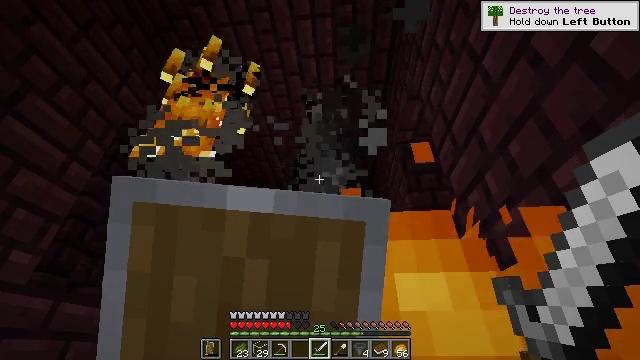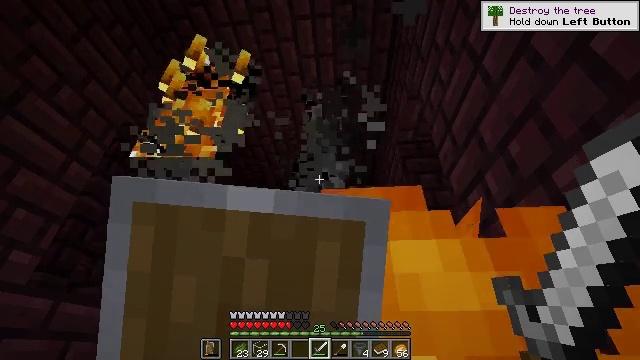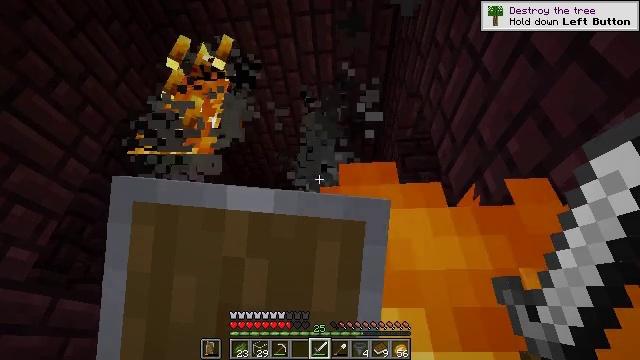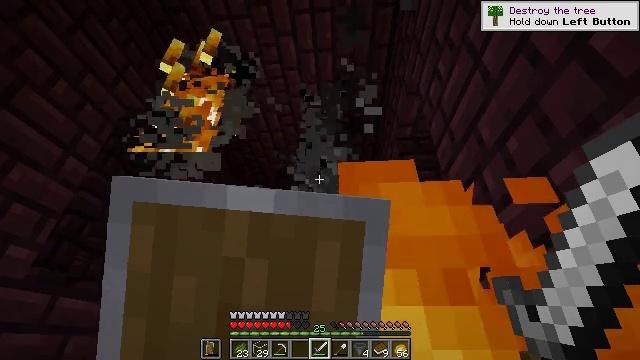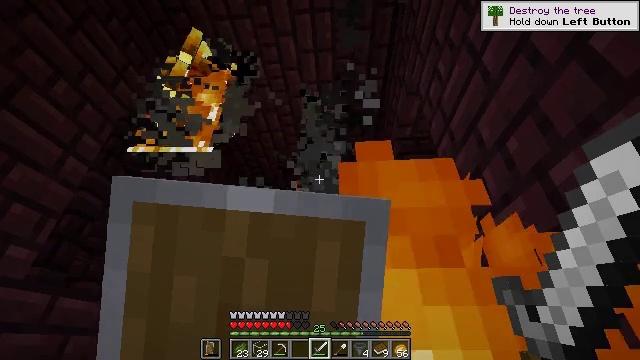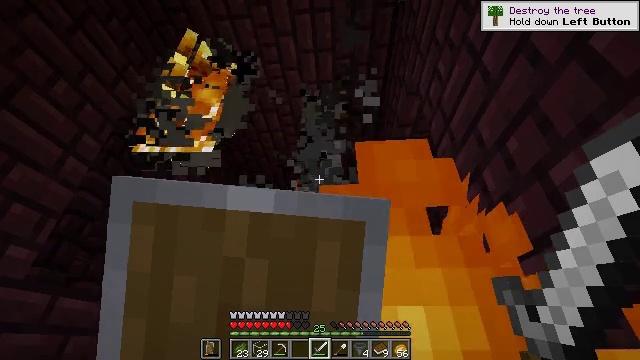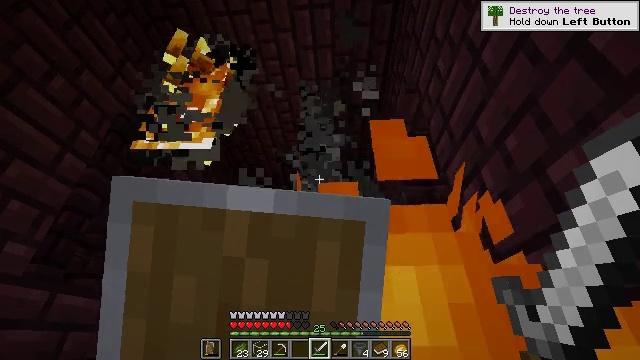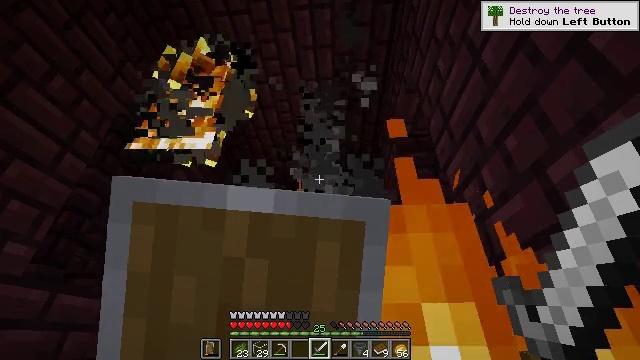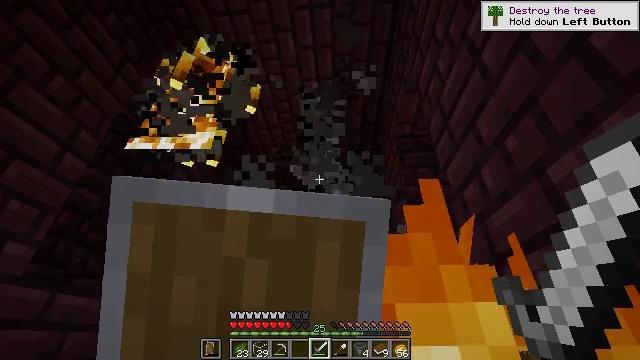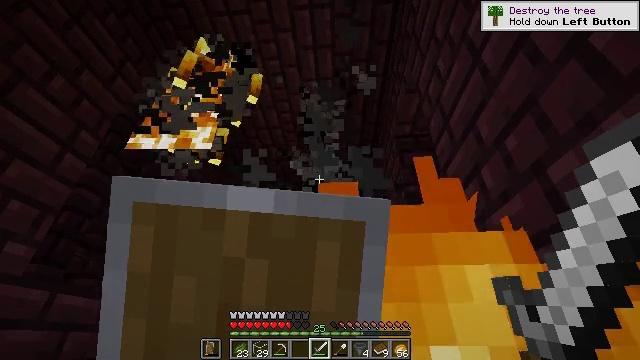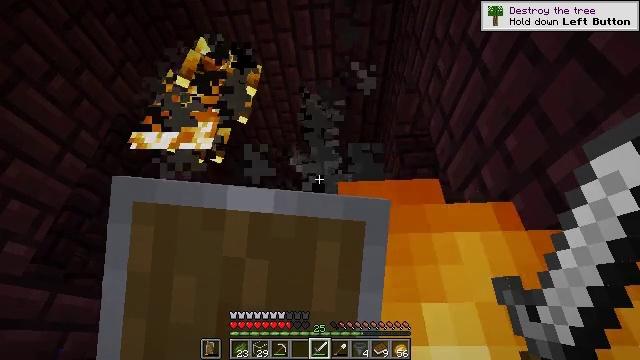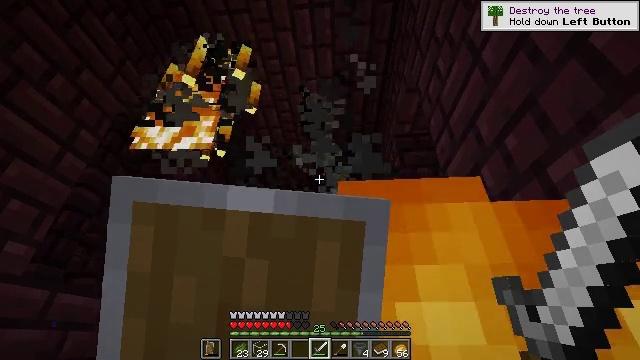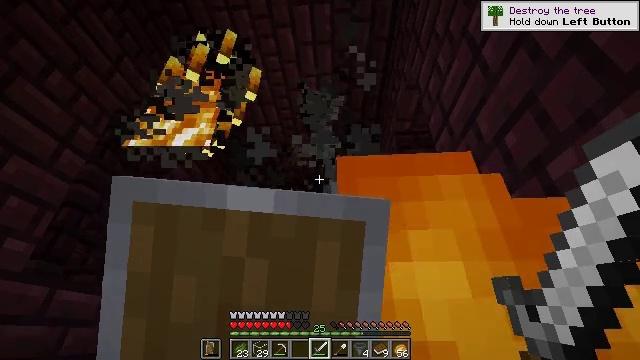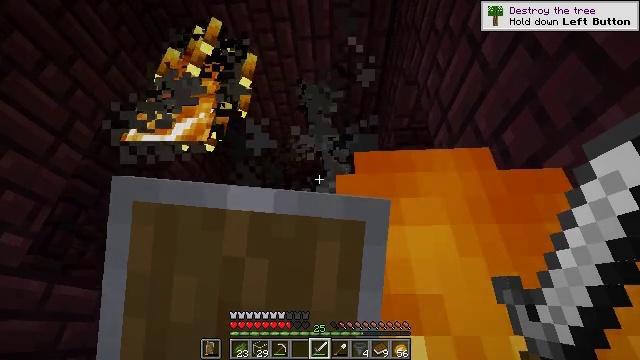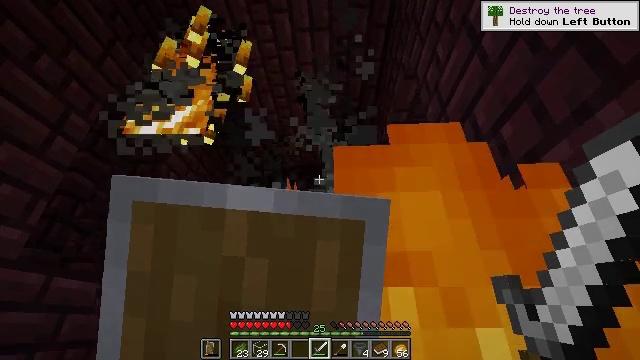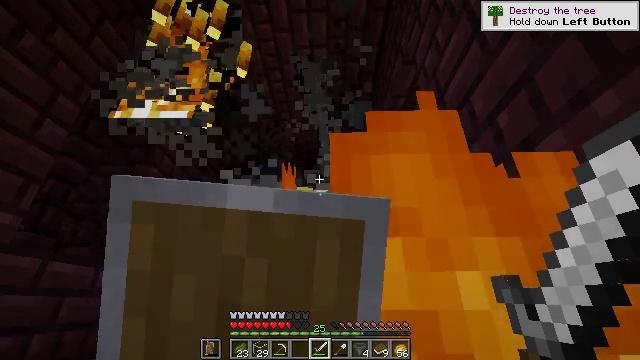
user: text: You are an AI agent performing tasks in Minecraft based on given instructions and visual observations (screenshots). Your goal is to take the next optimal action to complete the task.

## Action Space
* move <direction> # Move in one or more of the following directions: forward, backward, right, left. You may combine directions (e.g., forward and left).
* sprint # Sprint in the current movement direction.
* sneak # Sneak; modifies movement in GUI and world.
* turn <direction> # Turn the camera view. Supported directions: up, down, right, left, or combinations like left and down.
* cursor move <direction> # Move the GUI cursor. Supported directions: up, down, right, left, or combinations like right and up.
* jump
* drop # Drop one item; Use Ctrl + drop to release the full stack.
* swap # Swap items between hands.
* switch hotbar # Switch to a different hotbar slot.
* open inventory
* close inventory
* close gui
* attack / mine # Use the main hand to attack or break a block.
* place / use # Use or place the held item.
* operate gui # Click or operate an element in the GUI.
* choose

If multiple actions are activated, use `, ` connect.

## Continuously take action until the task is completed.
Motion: motion action
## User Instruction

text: Destroy the fire.
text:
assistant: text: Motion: use / place
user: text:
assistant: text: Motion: use / place
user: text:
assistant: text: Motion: use / place
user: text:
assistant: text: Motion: use / place
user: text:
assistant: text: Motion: use / place
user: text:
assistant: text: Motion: use / place
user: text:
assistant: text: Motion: use / place
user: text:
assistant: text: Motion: use / place
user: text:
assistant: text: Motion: use / place
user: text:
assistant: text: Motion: use / place
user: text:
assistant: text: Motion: use / place
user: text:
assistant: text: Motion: use / place
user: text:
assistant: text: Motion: use / place
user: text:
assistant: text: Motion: turn down, use / place
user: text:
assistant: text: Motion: turn right and down, use / place
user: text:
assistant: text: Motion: turn right and down, use / place
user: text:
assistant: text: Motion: turn right and down, use / place
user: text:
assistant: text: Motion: turn right and down, use / place
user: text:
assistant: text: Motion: turn right and down, attack / mine and use / place
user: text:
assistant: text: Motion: turn right and down, attack / mine and use / place
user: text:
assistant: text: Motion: attack / mine and use / place
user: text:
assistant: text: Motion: use / place
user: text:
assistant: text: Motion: turn down
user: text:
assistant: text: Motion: turn right and down
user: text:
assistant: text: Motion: turn right and down
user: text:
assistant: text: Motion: move right, attack / mine
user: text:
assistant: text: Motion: move right, turn down, attack / mine
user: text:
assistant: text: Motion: move right, turn down, attack / mine
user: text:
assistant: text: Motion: move forward and move right, turn left and down, attack / mine
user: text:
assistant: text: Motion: move forward and move right, turn down, attack / mine